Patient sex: F
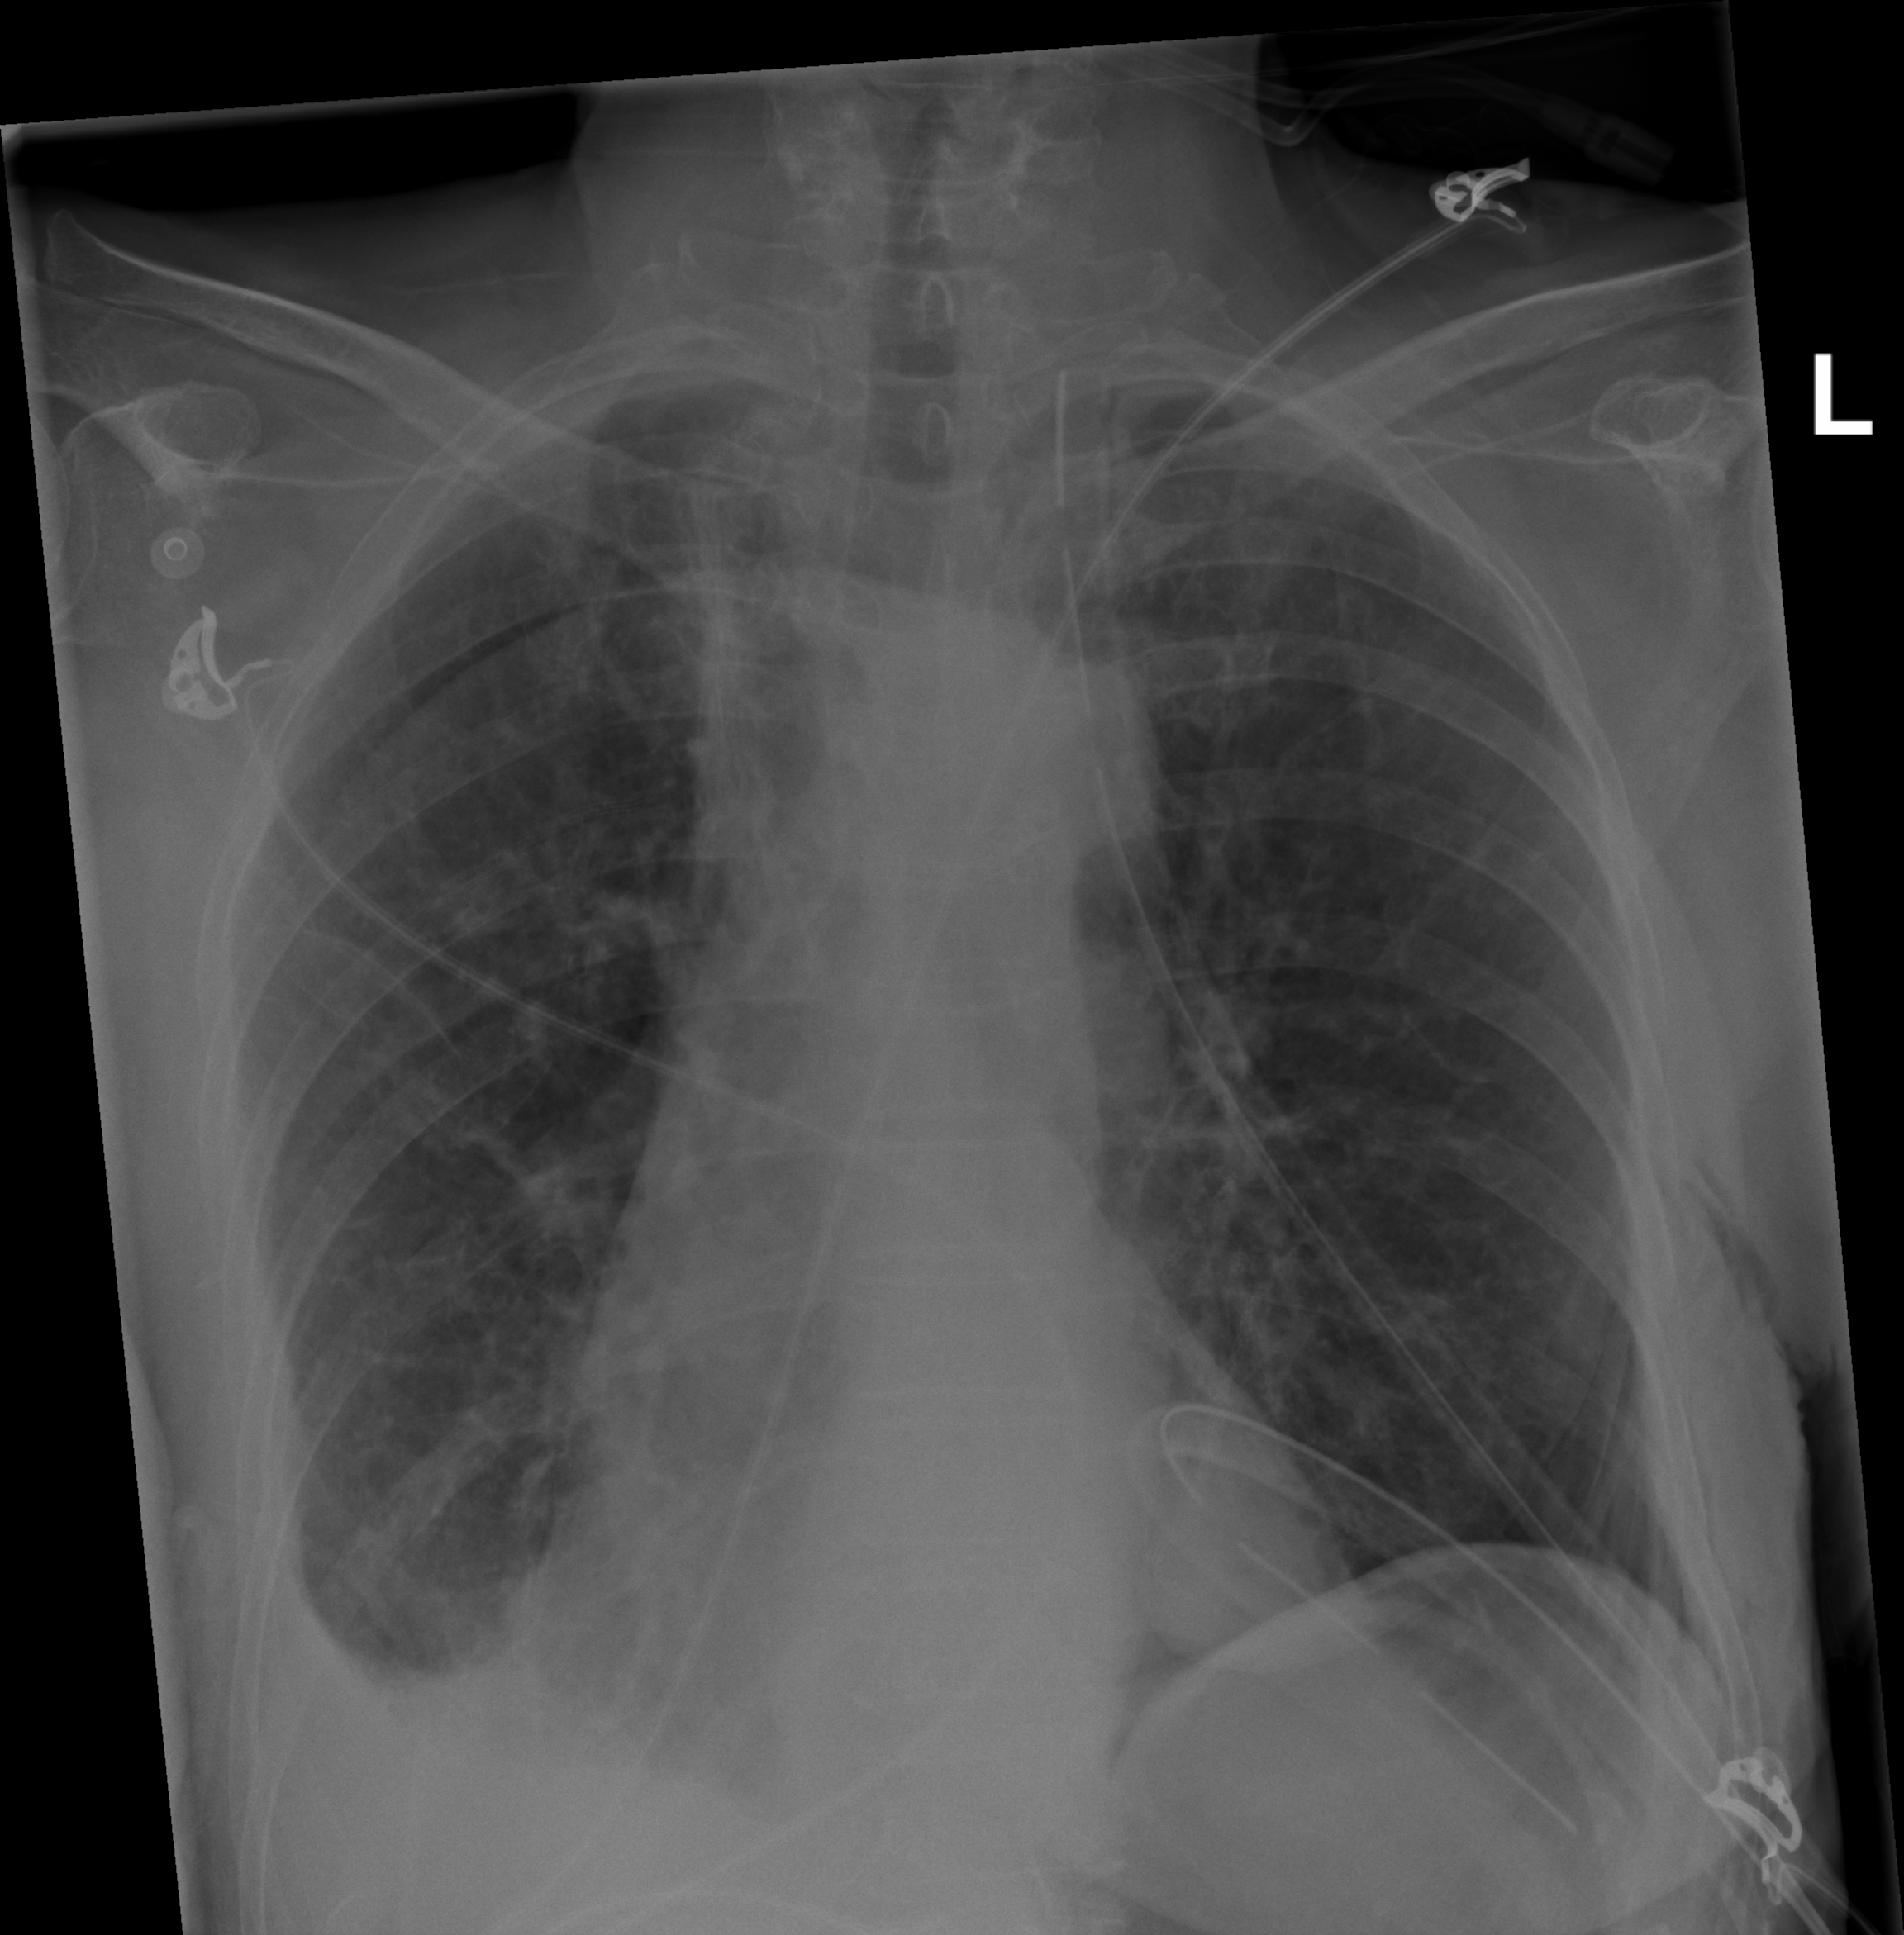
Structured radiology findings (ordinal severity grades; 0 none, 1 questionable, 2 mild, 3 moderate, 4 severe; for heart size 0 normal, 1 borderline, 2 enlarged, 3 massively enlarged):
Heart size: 0
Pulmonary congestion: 0
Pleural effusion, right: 2
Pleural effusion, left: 0
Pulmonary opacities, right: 0
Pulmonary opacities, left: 0
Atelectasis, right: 2
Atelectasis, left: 0